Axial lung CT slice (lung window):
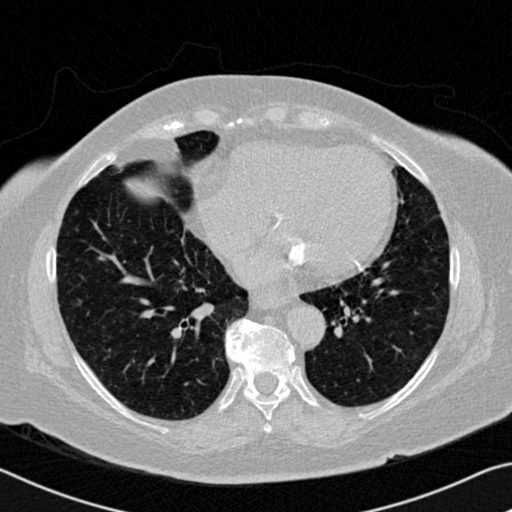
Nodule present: no